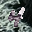
Label: 4